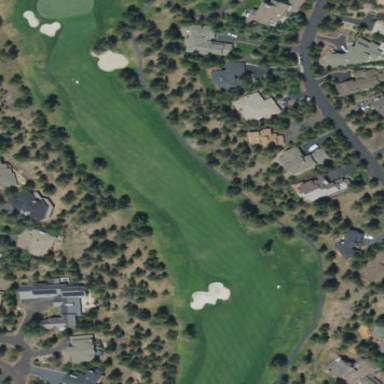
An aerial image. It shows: Grassy fairway on golf course.